Question: I was wondering if there was a way to collapse these git categories in Team Explorer by default. My list of branches grow daily and even after deleting unused branches, it's still getting larger. Being able to collapse some or all of these folders by default would be very helpful. Preferably without extensions as this is my work computer and I'd like to minimize my installed extensions list.
Removed branch names for privacy

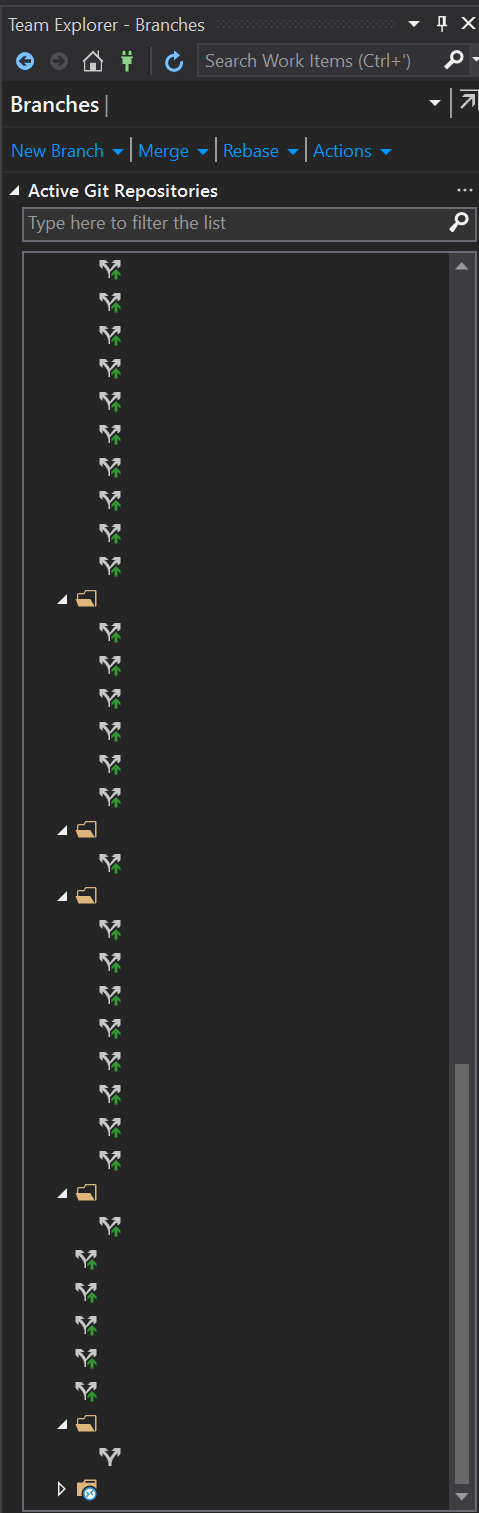
Answer: As of this time, however, it is not supported to collapse branch folders by default.
But there is a <URL> on Microsoft's developer Community that wants to add the "Collapse All" button.
This feature request is currently under consideration. You can vote for it or give a comment, and Microsoft will consider your request.